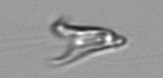
Label: Chrysochromulina_lanceolata